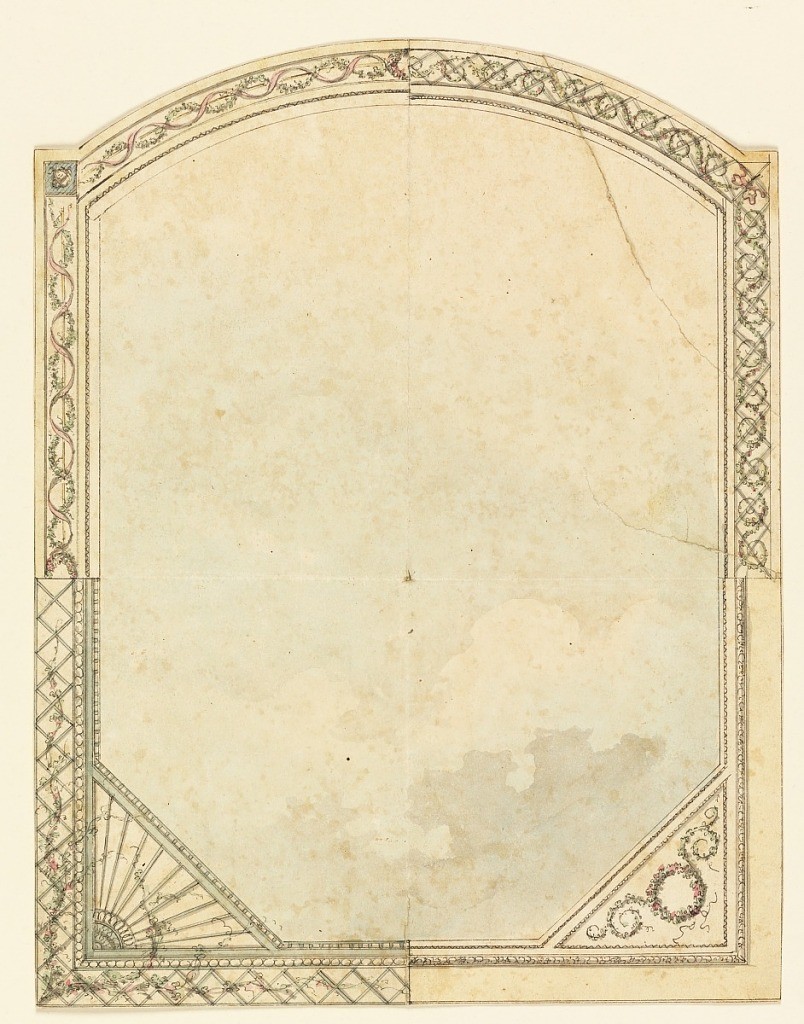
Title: Design for a Painted Ceiling with Alternative Suggestions, Possibly for the Entrance Hall
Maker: Frederick Crace, English, 1779–1859
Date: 1801 or earlier
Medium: Brush and watercolor, pen and black ink on white wove paper mounted on heavy white wove paper
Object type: Drawing
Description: Vertical rectangle. Design for the Royal Pavilion, Brighton. Painted sky ceiling, curved top with four alternative border suggestions.